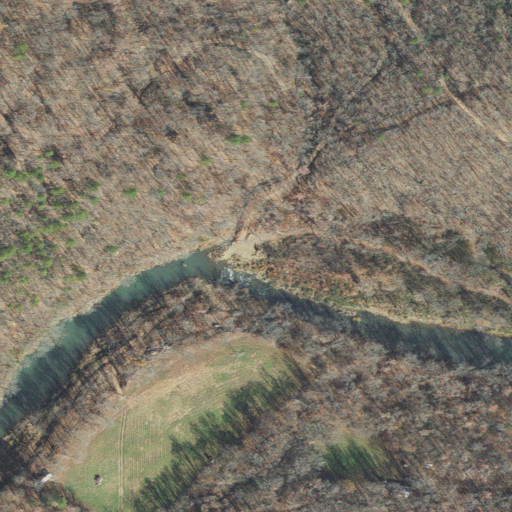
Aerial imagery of valley in Arkansas named Sawmill Hollow containing deciduous forest, grassland, open development, and open water